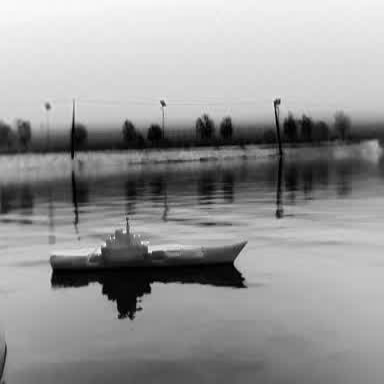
There is a warship in the infrared image.